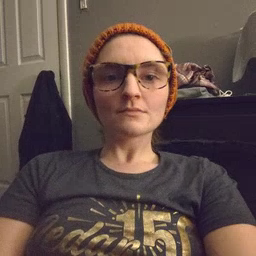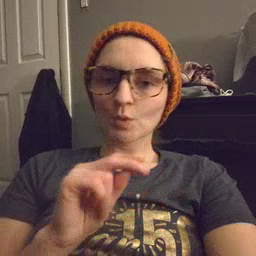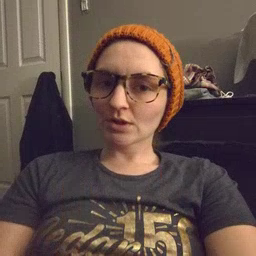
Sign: no